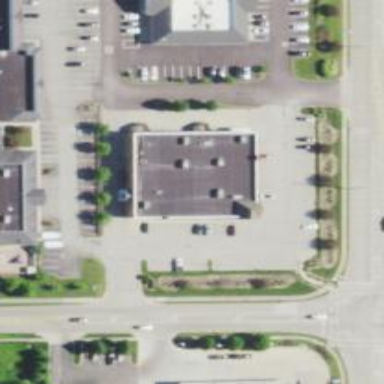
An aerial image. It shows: Pharmacy providing healthcare services.